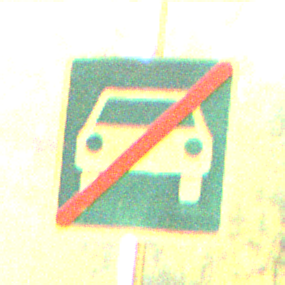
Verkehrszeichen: EndeKraftfahrstrasse
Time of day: SunriseSunset
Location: Outdoor (Nature)
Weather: PartlyCloudy
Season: NotSpecified
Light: Natural